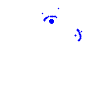
Particle: pion